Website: apple
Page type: customer-info-address
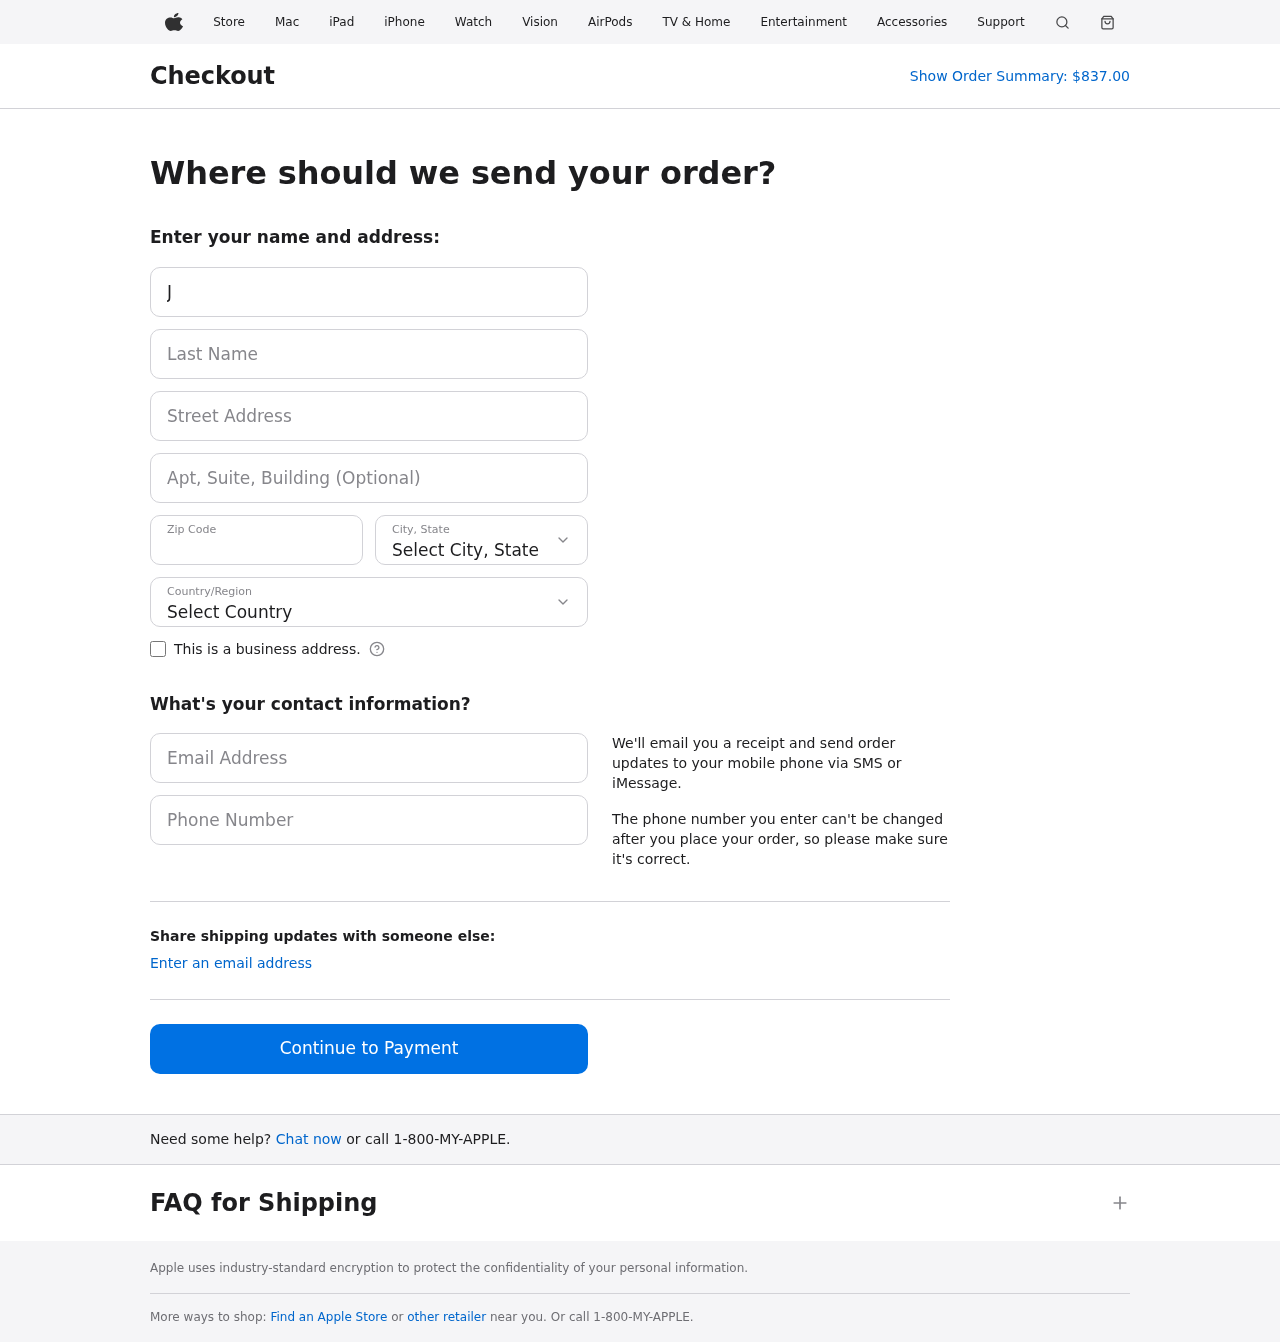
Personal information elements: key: PII_CITY_STATE
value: Derricktown, MS
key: PII_COUNTRY
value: United States
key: PII_EMAIL
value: johncook@yahoo.com
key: PII_FIRSTNAME
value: John
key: PII_LASTNAME
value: Cook
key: PII_PHONE
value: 8302345305
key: PII_POSTCODE
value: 88191
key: PII_STREET
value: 228 Ashley Views Suite 409
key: PII_STREET2
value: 4777 Roth Valley
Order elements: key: ORDER_TOTAL
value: $837.00